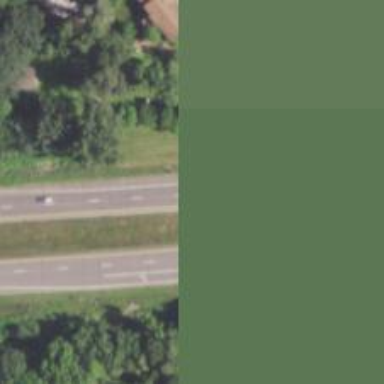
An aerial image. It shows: Trunk highway.